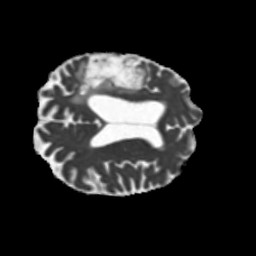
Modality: MD
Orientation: axial
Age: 55
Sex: male
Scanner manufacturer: siemens
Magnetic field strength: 3 T
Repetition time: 5.25 s
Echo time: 0.08 s